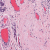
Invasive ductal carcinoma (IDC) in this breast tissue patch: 1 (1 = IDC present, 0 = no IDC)